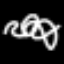
Label: squiggle